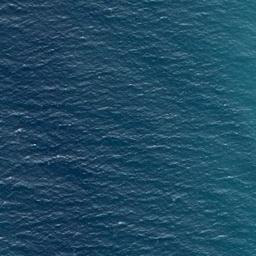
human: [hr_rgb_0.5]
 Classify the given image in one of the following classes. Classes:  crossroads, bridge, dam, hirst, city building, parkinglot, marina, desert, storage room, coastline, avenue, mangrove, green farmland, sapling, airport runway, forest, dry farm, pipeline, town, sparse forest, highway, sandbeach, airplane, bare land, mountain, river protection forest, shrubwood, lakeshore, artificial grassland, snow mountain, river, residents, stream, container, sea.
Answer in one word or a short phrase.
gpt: sea